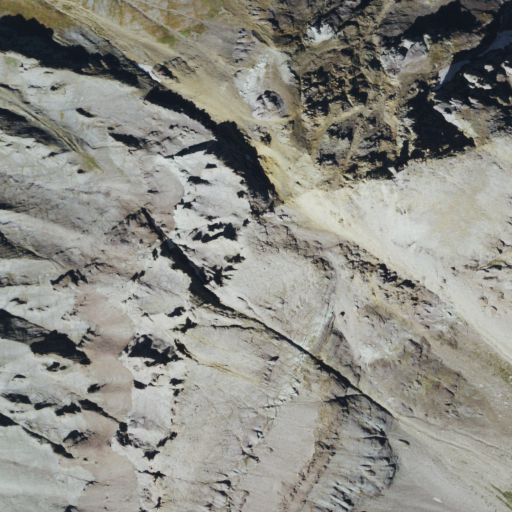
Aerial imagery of mountain in Colorado named Palmyra Peak containing barren land, evergreen forest, deciduous forest, and grassland